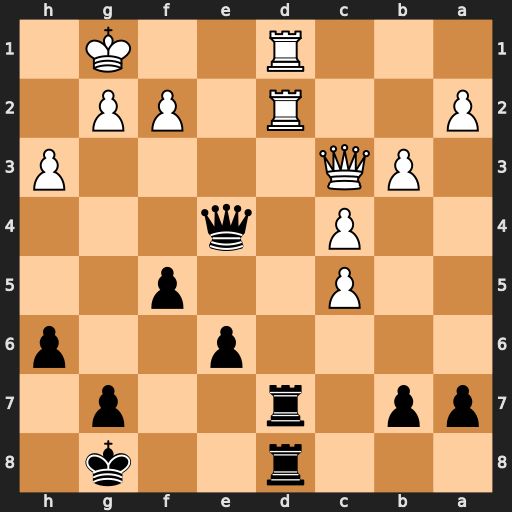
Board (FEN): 3r2k1/pp1r2p1/4p2p/2P2p2/2P1q3/1PQ4P/P2R1PP1/3R2K1
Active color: b
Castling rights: -
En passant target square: -
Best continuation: Rxd2 Rxd2 Qe1+